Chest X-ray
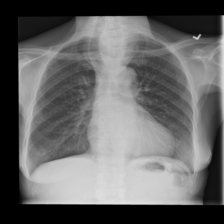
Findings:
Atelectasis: negative
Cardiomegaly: positive
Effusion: negative
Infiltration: negative
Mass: negative
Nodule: negative
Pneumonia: negative
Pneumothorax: negative
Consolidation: negative
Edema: negative
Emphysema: negative
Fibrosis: negative
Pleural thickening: negative
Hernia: negative